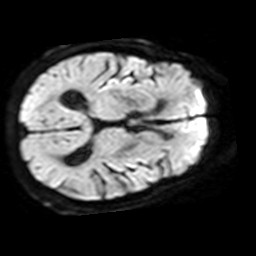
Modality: TRACE
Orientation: axial
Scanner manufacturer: philips
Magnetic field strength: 1.5 T
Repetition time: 3.111 s
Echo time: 0.06241 s